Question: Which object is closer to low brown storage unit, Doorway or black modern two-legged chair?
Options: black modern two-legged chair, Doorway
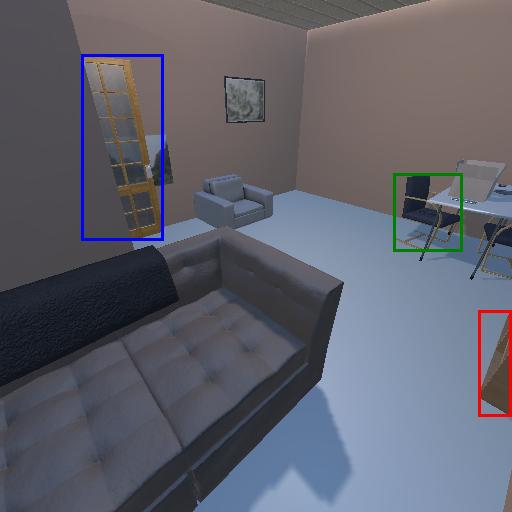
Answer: black modern two-legged chair